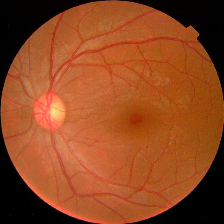
Diabetic retinopathy grade: No DR